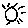
Label: sun